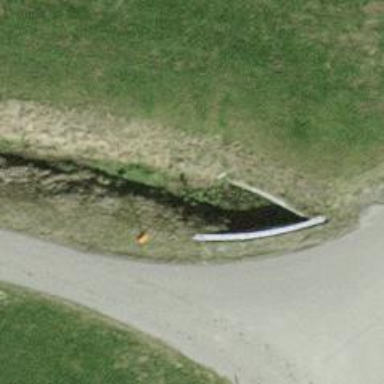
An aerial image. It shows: Culvert tunnel.